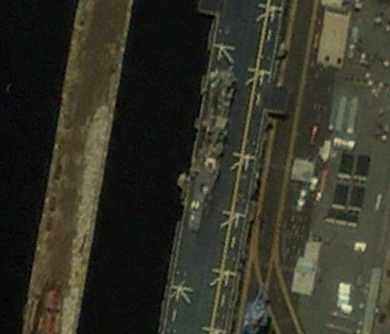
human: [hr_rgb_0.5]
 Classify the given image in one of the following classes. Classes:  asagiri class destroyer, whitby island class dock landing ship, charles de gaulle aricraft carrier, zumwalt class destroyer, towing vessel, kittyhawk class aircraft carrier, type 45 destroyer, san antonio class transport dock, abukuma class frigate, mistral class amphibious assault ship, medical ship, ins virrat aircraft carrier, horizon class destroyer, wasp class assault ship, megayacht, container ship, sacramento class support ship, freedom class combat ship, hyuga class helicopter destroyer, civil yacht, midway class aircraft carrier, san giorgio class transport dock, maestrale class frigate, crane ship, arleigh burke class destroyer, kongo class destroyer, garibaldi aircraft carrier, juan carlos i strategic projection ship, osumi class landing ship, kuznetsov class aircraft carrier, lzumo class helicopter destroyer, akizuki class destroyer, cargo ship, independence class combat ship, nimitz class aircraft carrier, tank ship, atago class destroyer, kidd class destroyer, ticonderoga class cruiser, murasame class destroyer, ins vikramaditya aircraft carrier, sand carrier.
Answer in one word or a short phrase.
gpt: Wasp class assault ship